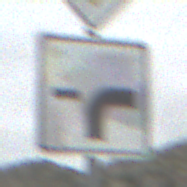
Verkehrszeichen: VerlaufVorfahrtsstrasse9
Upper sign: Vorfahrtsstrasse
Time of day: Midday
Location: Outdoor (Nature)
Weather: Overcast
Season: NotSpecified
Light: Natural